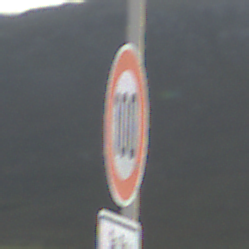
Verkehrszeichen: Geschwindigkeit100
Zusatzzeichen unten: ZeitangabenMitBeschraenkungAufWochentage9
Umgebung: Outdoor, Nature
Tageszeit: SunriseSunset
Wetter: PartlyCloudy
Licht: Natural
Jahreszeit: Summer
Kontrast: HighContrast